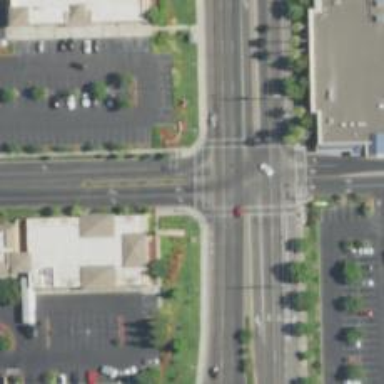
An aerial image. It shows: Marked road crossing.